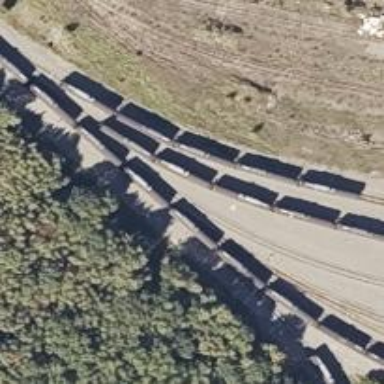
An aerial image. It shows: Railway yard in service.